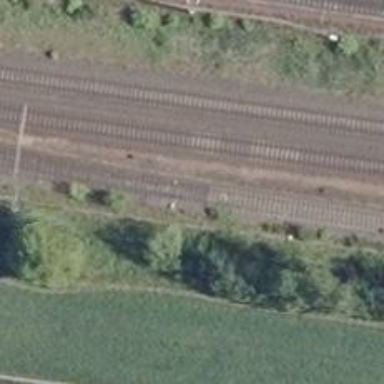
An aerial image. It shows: Railway switch.